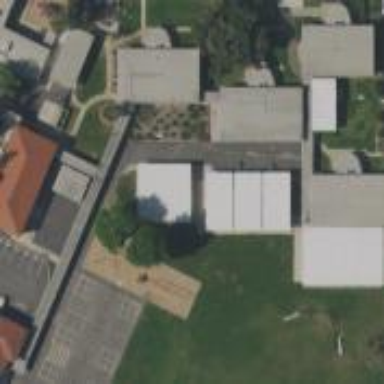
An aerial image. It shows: School building.